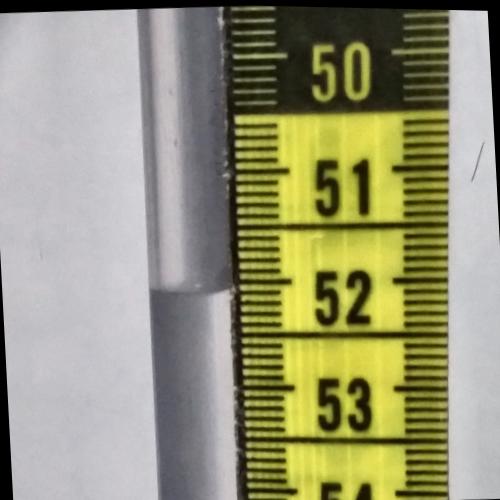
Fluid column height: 52.0 cm